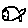
Label: fish